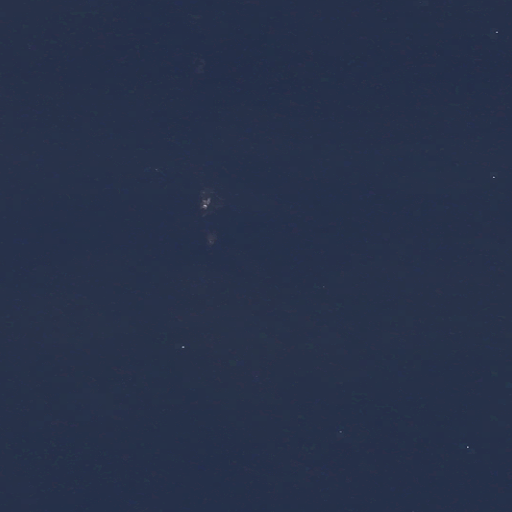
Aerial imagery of bar in Maine named Northeast Ledge containing only open water